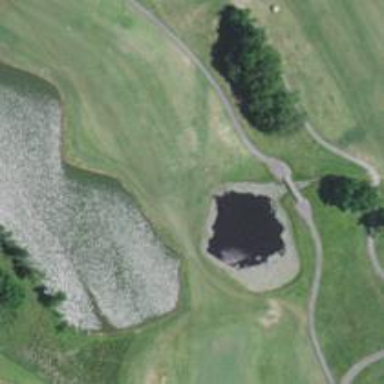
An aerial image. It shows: View of golf hole.